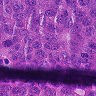
Metastatic tissue present: yes